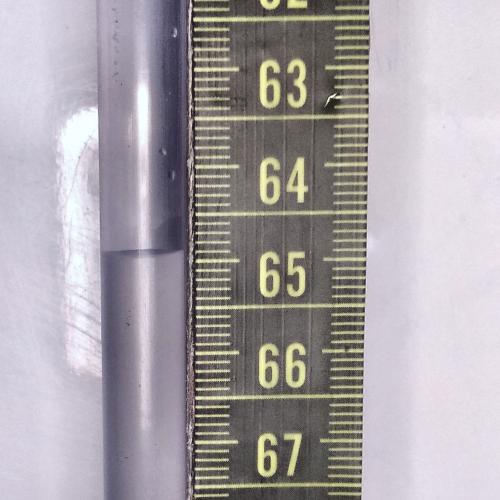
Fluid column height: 64.9 cm